【题型】填空题　【知识点】解析几何　【难度】medium
已知 \(F_1\)，\(F_2\) 为椭圆 \(\Gamma:\ \frac{x^2}{a^2} + y^2 = 1\ (a>1)\) 的左右焦点，\(A\) 为 \(\Gamma\) 的上顶点，直线 \(l\) 经过点 \(F_1\) 且与 \(\Gamma\) 交于 \(B\)，\(C\) 两点；若 \(l\) 垂直平分线段 \(AF_2\)，则 \(\triangle ABC\) 的周长是 \underline{\quad\quad\quad}。
【解答】
【答案】\(\frac{8\sqrt{3}}{3}\) / \(\frac{8}{3}\sqrt{3}\).

【分析】如图，连接 \(CF_2,BF_2\)，则可得 \(|CF_2|=|AC|\), \(|BF_2|=|AB|\)，所以 \(\triangle ABC\) 的周长为 \(|CF_2|+|BF_2|+|BF_1|+|CF_1|=4a\)，再求出 \(a\)，即可求得结果。

【详解】如图，连接 \(CF_2,BF_2\)，

因为 \(l\) 垂直平分线段 \(AF_2\)，

所以 \(|CF_2| = |AC|\), \(|BF_2| = |AB|\)，

所以 \(\triangle ABC\) 的周长为 \(|CF_2| + |BF_2| + |BF_1| + |CF_1| = 4a\)，

由题意得 \(A(0,1), F_1(-c,0), F_2(c,0)\)，则

\(AF_2\) 的中点为 \(\left(\frac{c}{2},\frac{1}{2}\right)\)，\(k_{AF_2} = \frac{1-0}{0-c} = -\frac{1}{c}\)，

所以直线 \(l\) 的斜率为 \(c\)，

所以直线 \(l\) 的方程为 \(y - \frac{1}{2} = c\left(x - \frac{c}{2}\right)\)，

因为直线 \(l\) 过 \(F_1(-c,0)\)，

所以 \(-\frac{1}{2} = c\left(-c - \frac{c}{2}\right)\)，解得 \(c = \frac{\sqrt{3}}{3}\)，

所以 \(a = \sqrt{b^2 + c^2} = \sqrt{1 + \frac{1}{3}} = \frac{2\sqrt{3}}{3}\)，

所以 \(\triangle ABC\) 的周长为 \(4a = \frac{8\sqrt{3}}{3}\)，

故答案为：\(\frac{8\sqrt{3}}{3}\)。

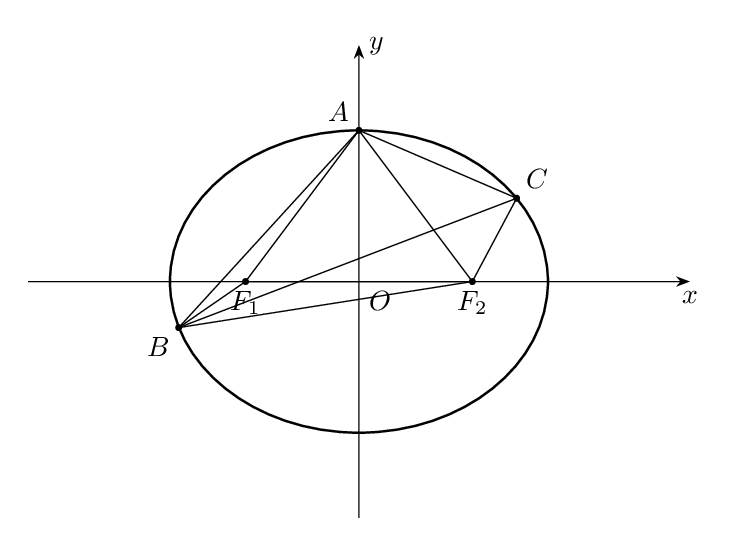